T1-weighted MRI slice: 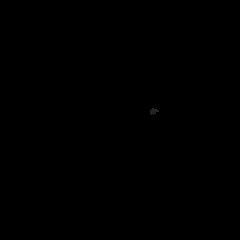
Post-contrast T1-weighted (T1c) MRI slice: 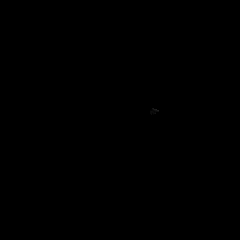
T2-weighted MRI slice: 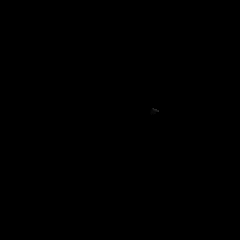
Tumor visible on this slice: no